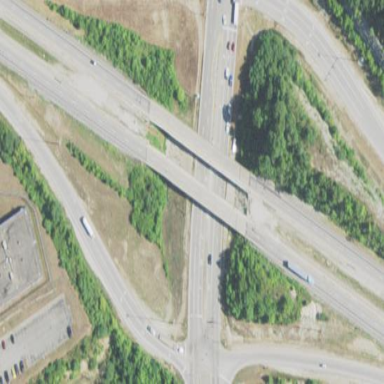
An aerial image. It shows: Man-made bridge.